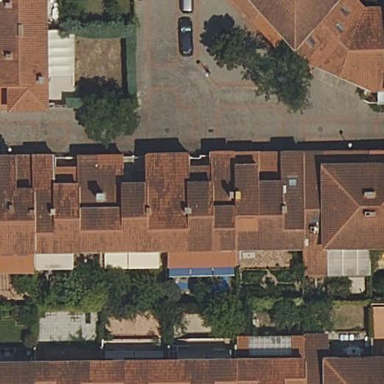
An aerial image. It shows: Terrace building.